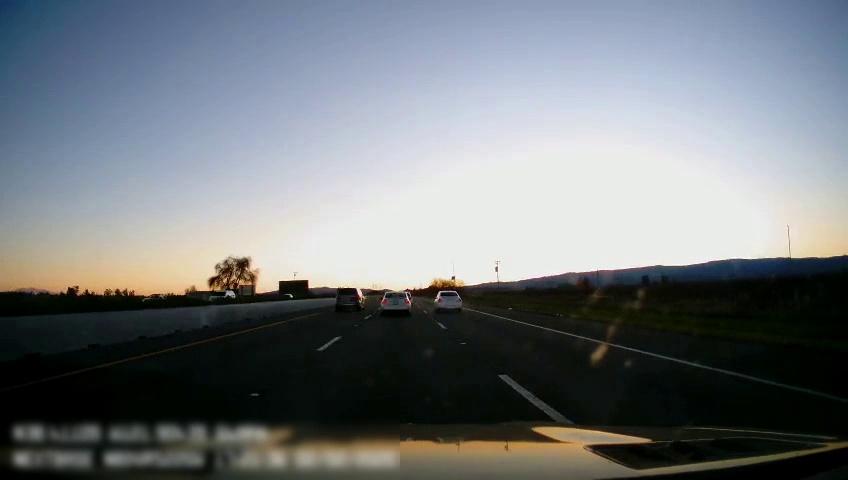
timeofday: Day
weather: Sunny
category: Drivable Space
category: Vehicles | Car
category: Vehicles | Car
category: Vehicles | Car
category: Vehicles | Car
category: Vehicles | SUV
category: Lanes | Current Lane
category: Lanes | Current Lane
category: Lanes | Alternate Lane
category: Lanes | Alternate Lane